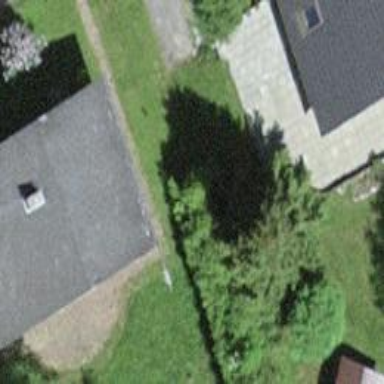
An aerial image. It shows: Simple and straightforward house.